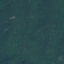
Land use / land cover: Forest